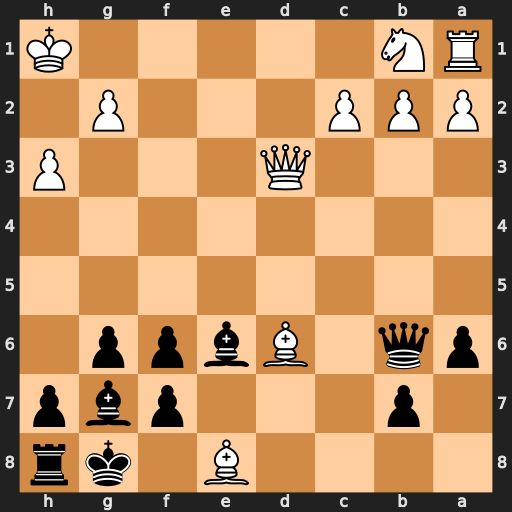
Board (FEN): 4B1kr/1p3pbp/pq1Bbpp1/8/8/3Q3P/PPP3P1/RN5K
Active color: b
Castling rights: -
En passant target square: -
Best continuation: Qxb2 Qc3 Qxc3 Nxc3 f5